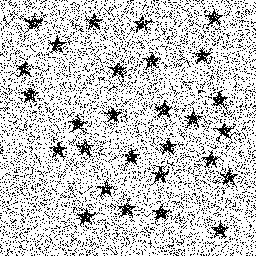
Squares: 0
Triangles: 0
Stars: 28
Total shapes: 28